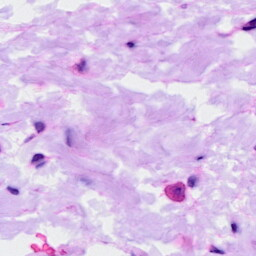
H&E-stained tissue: Ovarian